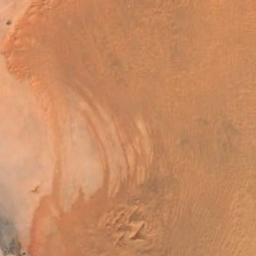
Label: desert